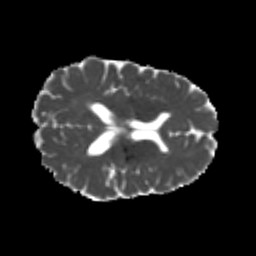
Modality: MD
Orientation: axial
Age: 20
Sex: male
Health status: healthy
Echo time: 0.074 s